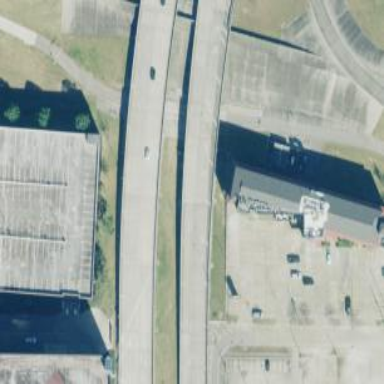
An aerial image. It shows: Bridge crossing over expressway trunk road.